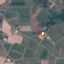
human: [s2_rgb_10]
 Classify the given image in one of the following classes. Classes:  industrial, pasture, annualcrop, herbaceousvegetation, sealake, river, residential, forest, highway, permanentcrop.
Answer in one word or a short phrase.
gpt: PermanentCrop